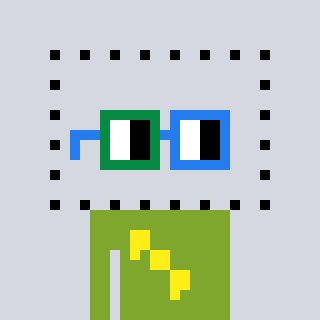
a pixel art character with square green and blue glasses, a void-shaped head and a slimegreen-colored body on a cool background